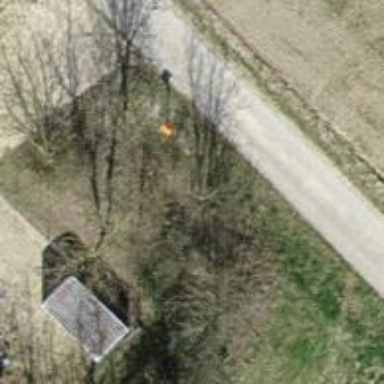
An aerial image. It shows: Pole with roofed pipeline marker.